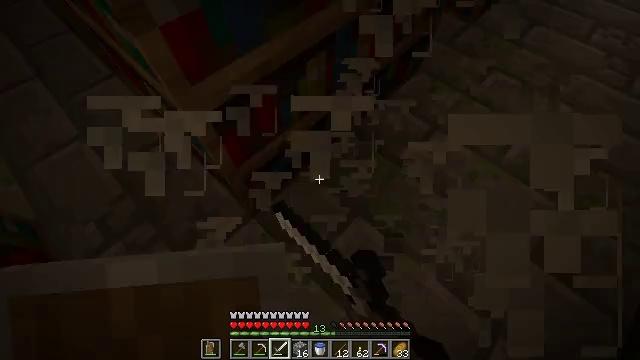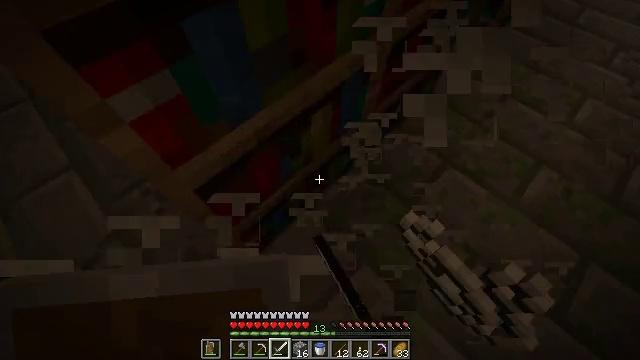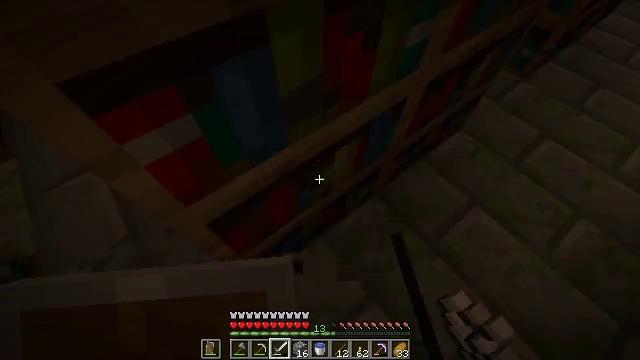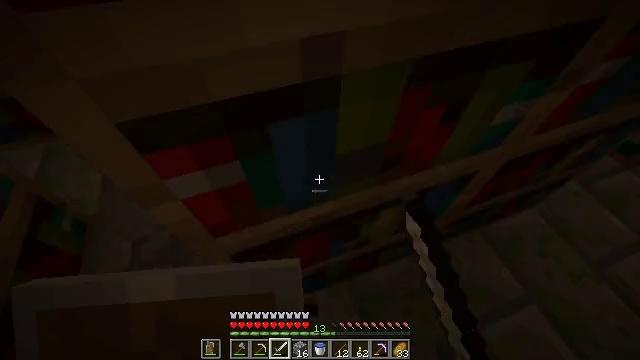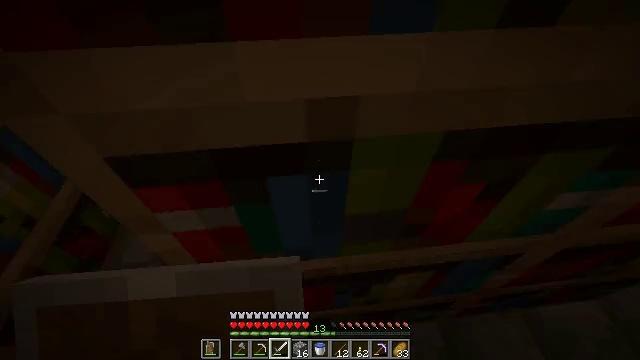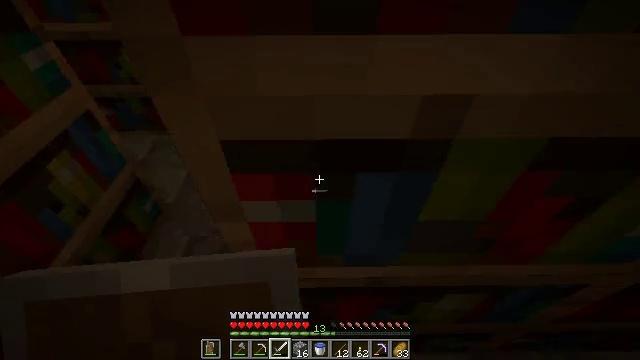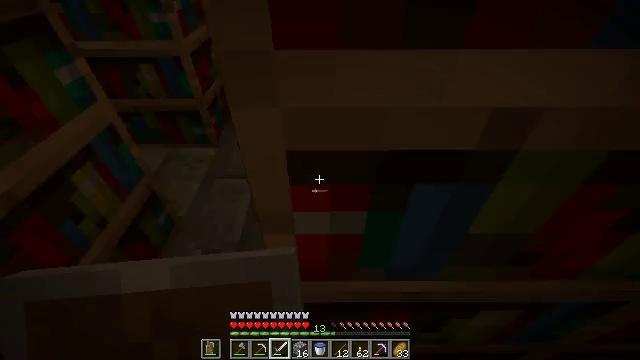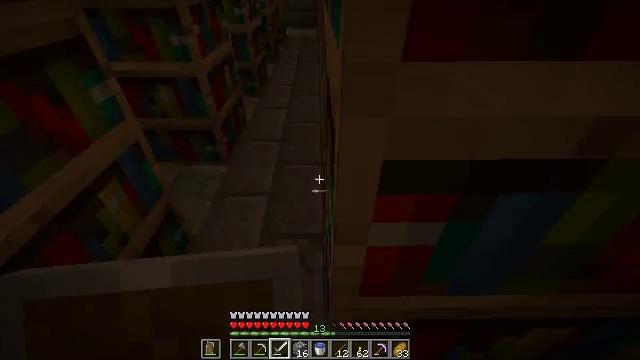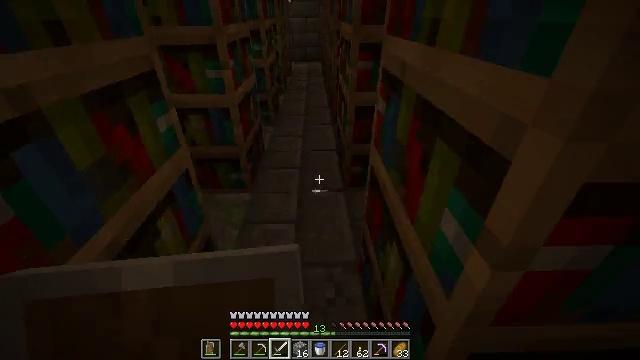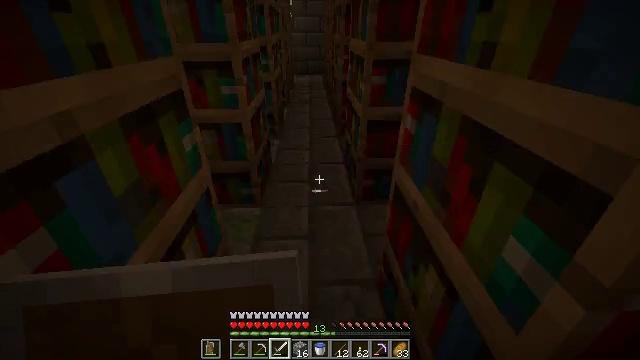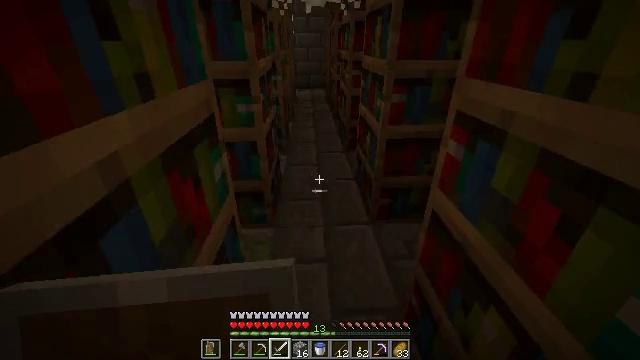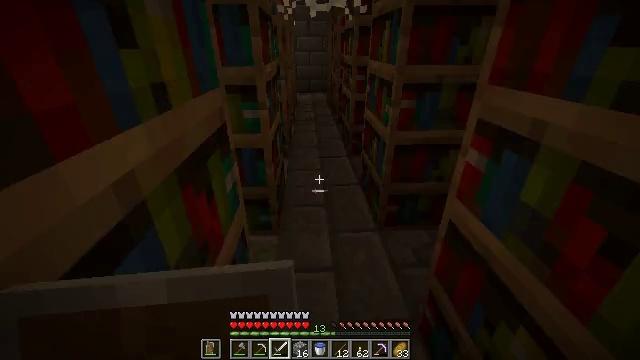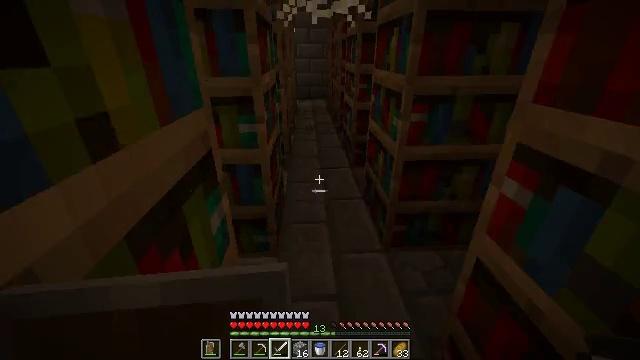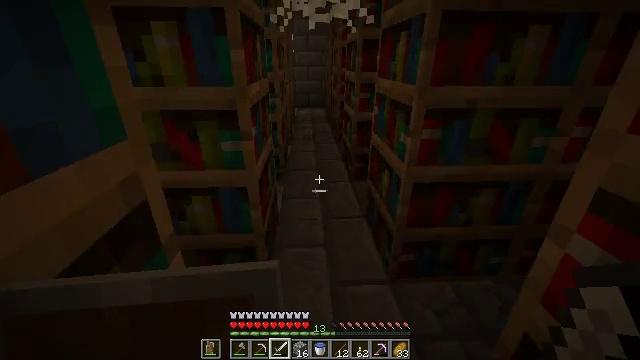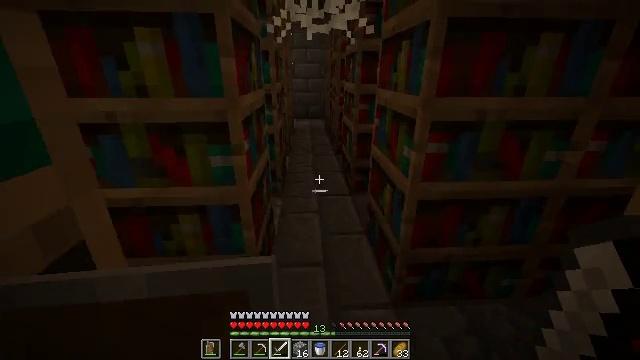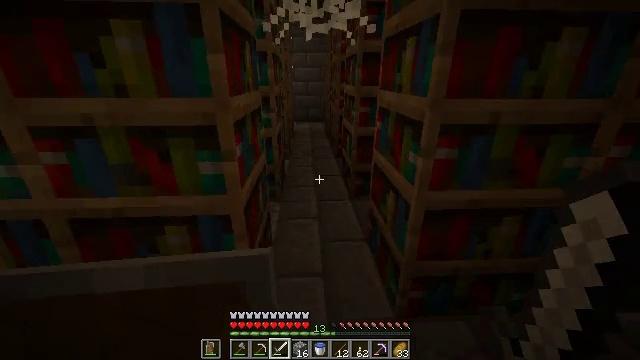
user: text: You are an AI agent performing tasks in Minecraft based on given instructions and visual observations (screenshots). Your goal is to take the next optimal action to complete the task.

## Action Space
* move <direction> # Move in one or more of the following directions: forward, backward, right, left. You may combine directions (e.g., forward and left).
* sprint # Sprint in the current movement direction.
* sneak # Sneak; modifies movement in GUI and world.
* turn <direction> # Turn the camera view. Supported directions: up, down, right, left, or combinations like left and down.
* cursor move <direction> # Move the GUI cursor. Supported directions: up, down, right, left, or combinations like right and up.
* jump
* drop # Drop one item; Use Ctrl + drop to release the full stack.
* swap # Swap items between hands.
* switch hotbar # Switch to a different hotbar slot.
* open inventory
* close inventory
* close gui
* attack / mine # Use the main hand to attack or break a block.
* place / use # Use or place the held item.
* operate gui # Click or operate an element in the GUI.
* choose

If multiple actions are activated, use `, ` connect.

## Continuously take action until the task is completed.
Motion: motion action
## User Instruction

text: Remove stone bricks from the inventory.
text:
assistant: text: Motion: move forward, turn left, attack / mine
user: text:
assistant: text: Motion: move forward, turn left and up, attack / mine
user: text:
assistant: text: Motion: move forward, turn left and up
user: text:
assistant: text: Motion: move forward and move left, turn left and up
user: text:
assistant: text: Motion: move left, turn left and up
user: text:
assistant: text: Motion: move left, turn up
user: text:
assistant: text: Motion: move left, turn up
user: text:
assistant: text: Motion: move left, turn up
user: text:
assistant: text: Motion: move forward and move left, turn up
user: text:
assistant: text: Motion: move forward and move left, turn up
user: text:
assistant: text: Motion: move forward
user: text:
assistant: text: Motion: move forward, turn up
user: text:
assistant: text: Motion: move forward, turn up
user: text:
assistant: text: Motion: move forward, sprint, turn up
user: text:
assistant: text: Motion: move forward, sprint
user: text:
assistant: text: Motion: move forward, sprint
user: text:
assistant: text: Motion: move forward, sprint, turn up
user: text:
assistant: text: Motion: move forward, sprint
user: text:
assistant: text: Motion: move forward, sprint
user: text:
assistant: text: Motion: move forward, sprint
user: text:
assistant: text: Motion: move forward, sprint
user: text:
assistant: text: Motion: move forward, sprint, turn left
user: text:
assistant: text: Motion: move forward, sprint, turn left
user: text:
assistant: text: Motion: move forward, sprint, turn left
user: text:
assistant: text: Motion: move forward, sprint
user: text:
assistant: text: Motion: move forward, sprint
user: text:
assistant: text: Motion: move forward, sprint
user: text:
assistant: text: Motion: move forward, sprint
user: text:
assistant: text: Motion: move forward, sprint
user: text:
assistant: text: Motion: move forward, sprint